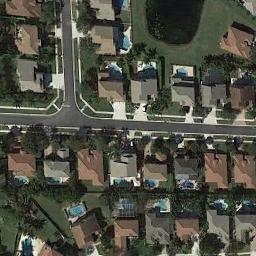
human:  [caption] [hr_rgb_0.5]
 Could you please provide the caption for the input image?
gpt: The dense residential is on the grass next to the road and trees .

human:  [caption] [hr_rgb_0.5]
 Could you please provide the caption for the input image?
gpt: The houses line up neatly .

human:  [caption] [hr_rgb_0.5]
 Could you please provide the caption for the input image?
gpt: A dense residential area has lots of medium residences arranged neatly and a lake is also in the residential area .

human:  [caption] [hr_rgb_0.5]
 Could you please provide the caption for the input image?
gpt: In densely populated areas there are many roads and neatly arranged houses and trees, And a large lawn surrounds a lake .

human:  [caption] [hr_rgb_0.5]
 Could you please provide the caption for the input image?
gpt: There are many brown buildings and gray buildings arranged neatly on dense residential area .